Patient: sex F, age 59
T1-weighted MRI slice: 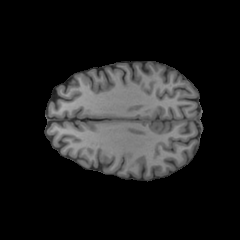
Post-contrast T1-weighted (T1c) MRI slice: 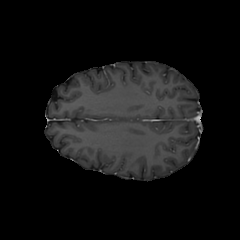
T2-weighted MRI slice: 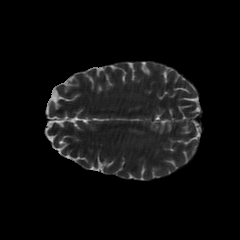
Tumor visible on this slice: no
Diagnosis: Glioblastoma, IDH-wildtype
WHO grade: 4